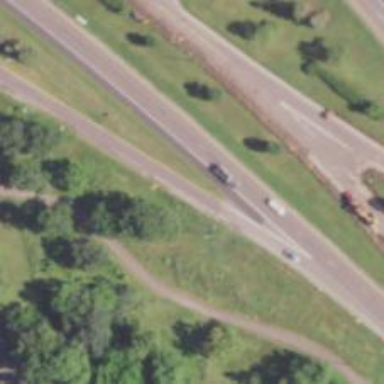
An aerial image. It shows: Trunk link highway with asphalt surface.